Question: I'm currently trying to create a ReceiptCard that shows outstanding balance for a target account. Is there any way to remove the Tax and Total fields from the generated card when it is displayed in the Bot Framework Emulator?
Method for generating ReceiptCards
'''
private ReceiptCard GenerateNewReceiptCardAccount(Account account)
{
return new ReceiptCard()
{
Title = "Account Number: " + account.AccountNumber.ToUpperInvariant(),
Facts = new List<Fact>
{
new Fact("Reference Month:", account.MonthRef),
},
Items = GetReceiptItemListAccount(account),
Buttons = new List<CardAction>
{
new CardAction(
ActionTypes.OpenUrl,
"More Details",
"https://github.com/amido/azure-vector-icons/blob/master/renders/file.png",
"https://gmail.com")
}
};
}
'''
Method for generating ReceiptItems
'''
private List<ReceiptItem> GetReceiptItemListAccount(Account account)
{
List<ReceiptItem> ri = new List<ReceiptItem>();
ri.Add(new ReceiptItem("30-Days Outstanding Balance", price: "$ " + account.Outstanding30Days.ToString("F")));
ri.Add(new ReceiptItem("Current Outstanding Balance", price: "$ " + account.OutstandingCurrent.ToString("F")));
ri.Add(new ReceiptItem("Total Outstanding Balance", price: "$ " + account.OutstandingTotal.ToString("F")));
return ri;
}
'''
The result I'm getting right now in the Emulator window:

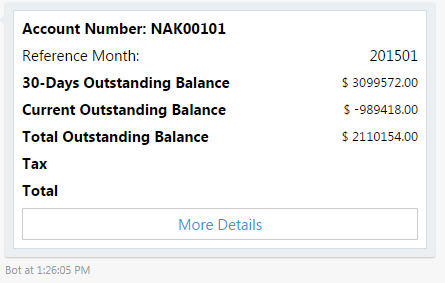
Answer: This PR fixes the issue: <URL> by ensuring tax and total have a value before showing.
It just isn't in the latest emulator yet. It is in the WebChat control, available here: <URL>
Pro Tip:
You can also these files and replace the ones under C:\Users[YourUserName]\AppData\Local\botframework\ on windows - updating your local emulator.